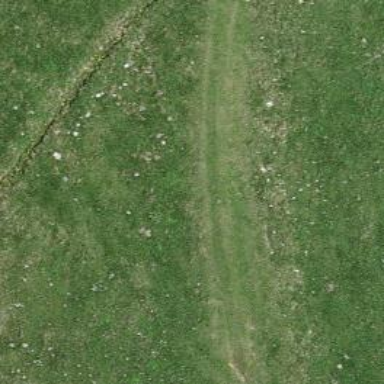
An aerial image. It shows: Grass track with grade 5 tracktype.